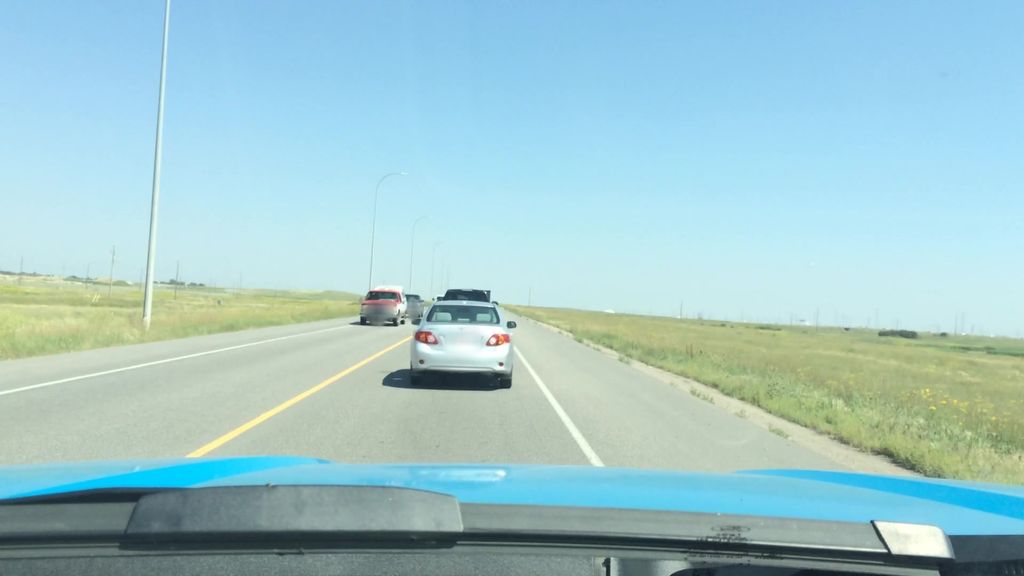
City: calgary